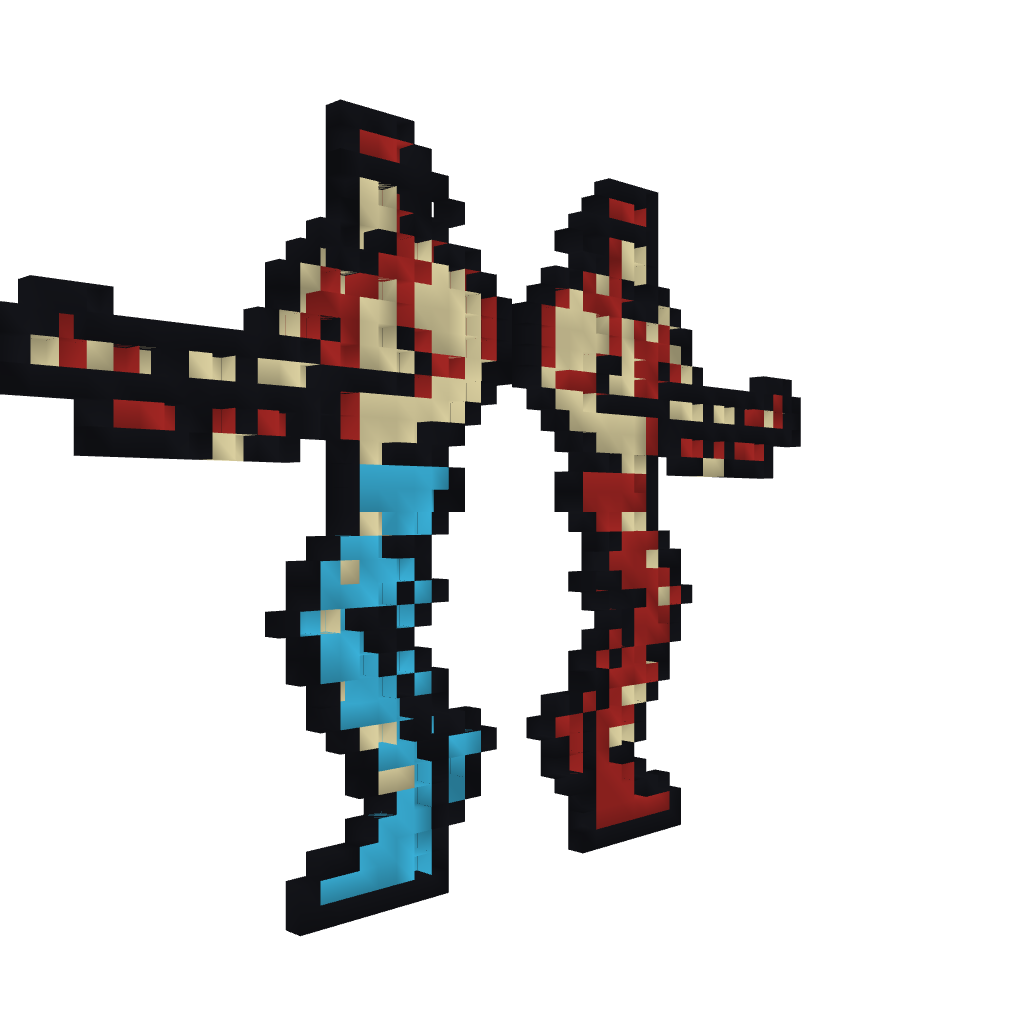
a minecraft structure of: Contra